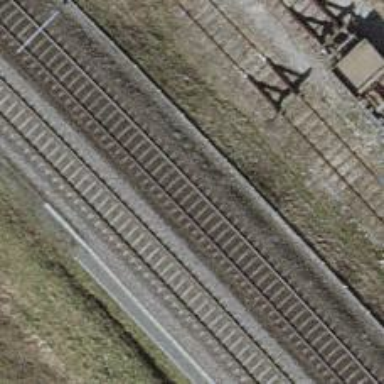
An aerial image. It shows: Single railway track with electrified contact line.